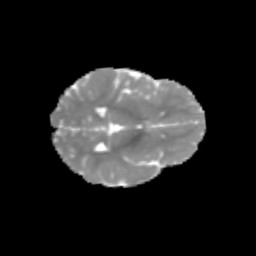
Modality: MD
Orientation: axial
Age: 7
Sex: female
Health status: healthy